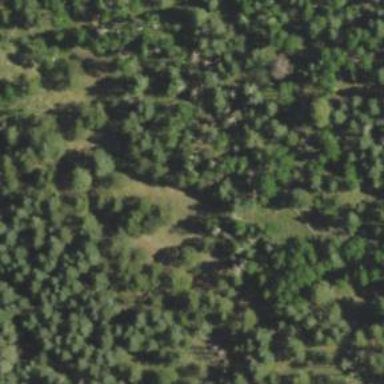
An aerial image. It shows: Deciduous woodland area with lush foliage.